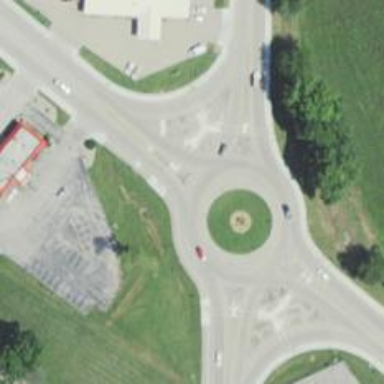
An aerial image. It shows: Roundabout at primary highway.